Question: I have to rotate x axis labels by 45 using mtext() in R.
I cannot use text(...) because I set par(mar=c(0,0,0,5)).
'''
par(mfrow=c(3,2),mar=c(0,5,0.5,0),mgp=c(2.5,0.2,0))
plot(c(1:6),c(1:6),type="n",xaxt="n",xlab="",ylab="",tck=0.01)
axis(1,c(205,212,225,233,251,267),cex.axis=1,lab=F,tck=0.01)
par(mar=c(0,0,0.5,5))
plot(c(202,270),c(0.1,0.4),type="n",xaxt="n",xlab="",ylab="",yaxt="n",tck=0.01)
axis(1,c(205,212,225,233,251,267),cex.axis=.9,lab=F,tck=0.01)
axis(4,font=2,las=1,cex=0.8,cex.lab=0.8,cex.axis=.9,tck=.01)
par(mar=c(0,5,0,0))
plot(c(1:6),c(1:6),type="n",xaxt="n",xlab="",ylab="",tck=0.01)
axis(1,c(205,212,225,233,251,267),cex.axis=.9,lab=F,tck=0.01)
par(mar=c(0,0,0,5))
plot(c(1:6),c(1:6),type="n",xaxt="n",xlab="Date",ylab="",yaxt="n",tck=0.01)
axis(1,c(205,212,225,233,251,267),cex.axis=.9,lab=F,tck=0.01)
axis(4,font=2,las=1,cex=0.8,cex.lab=0.8,cex.axis=.9,tck=.01)
x_names<-c("Jul 24","Jul 31","Aug 13","Aug 21","Sep 08","Sep 23")
mtext(x_names, side=1, line=1, at=c(1,2,3,4,5,6),las=2)
par(mar=c(2.3,5,0,0))
plot(c(202,270),c(0.5,1.3),type="n",xaxt="n",xlab="",ylab="",tck=0.01)
axis(1,c(205,212,225,233,251,267),cex.axis=.9,lab=F,tck=0.01)
text( c(205,212,225,233,251,267), par("usr")[3]-.01, srt=45, adj=1, x_names, xpd=T)
'''

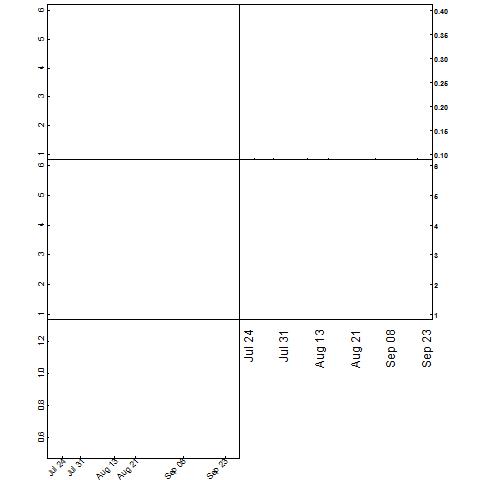
Answer: You can use 'text()' even with no space on the axis margin, by setting xpd=NA.
I have modified your example to show the x axis labels on the 4th plot:
'''
par(mfrow=c(3,2),mar=c(0,5,0.5,0),mgp=c(2.5,0.2,0))
plot(c(1:6),c(1:6),type="n",xaxt="n",xlab="",ylab="",tck=0.01)
axis(1,c(205,212,225,233,251,267),cex.axis=1,lab=F,tck=0.01)
par(mar=c(0,0,0.5,5))
plot(c(202,270),c(0.1,0.4),type="n",xaxt="n",xlab="",ylab="",yaxt="n",tck=0.01)
axis(1,c(205,212,225,233,251,267),cex.axis=.9,lab=F,tck=0.01)
axis(4,font=2,las=1,cex=0.8,cex.lab=0.8,cex.axis=.9,tck=.01)
par(mar=c(0,5,0,0))
plot(c(1:6),c(1:6),type="n",xaxt="n",xlab="",ylab="",tck=0.01)
axis(1,c(205,212,225,233,251,267),cex.axis=.9,lab=F,tck=0.01)
par(mar=c(0,0,0,5))
plot(c(1:6),c(1:6),type="n",xaxt="n",xlab="Date",ylab="",yaxt="n",tck=0.01)
axis(1,c(205,212,225,233,251,267),cex.axis=.9,lab=F,tck=0.01)
axis(4,font=2,las=1,cex=0.8,cex.lab=0.8,cex.axis=.9,tck=.01)
x_names<-c("Jul 24","Jul 31","Aug 13","Aug 21","Sep 08","Sep 23")
# Note that mtext() is commented and text() is used instead
#mtext(x_names, side=1, line=1, at=c(1,2,3,4,5,6),las=2)
text(1:6, par("usr")[3]-.01, srt=45, adj=1, x_names, xpd=NA)
par(mar=c(2.3,5,0,0))
plot(c(202,270),c(0.5,1.3),type="n",xaxt="n",xlab="",ylab="",tck=0.01)
axis(1,c(205,212,225,233,251,267),cex.axis=.9,lab=F,tck=0.01)
text( c(205,212,225,233,251,267), par("usr")[3]-.01, srt=45, adj=1, x_names, xpd=T)
'''
Result :